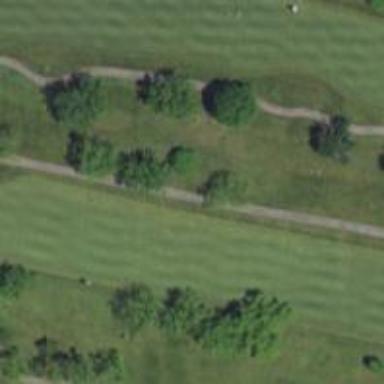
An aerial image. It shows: Path used for both walking and golf.